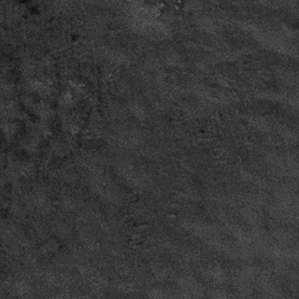
Label: frost